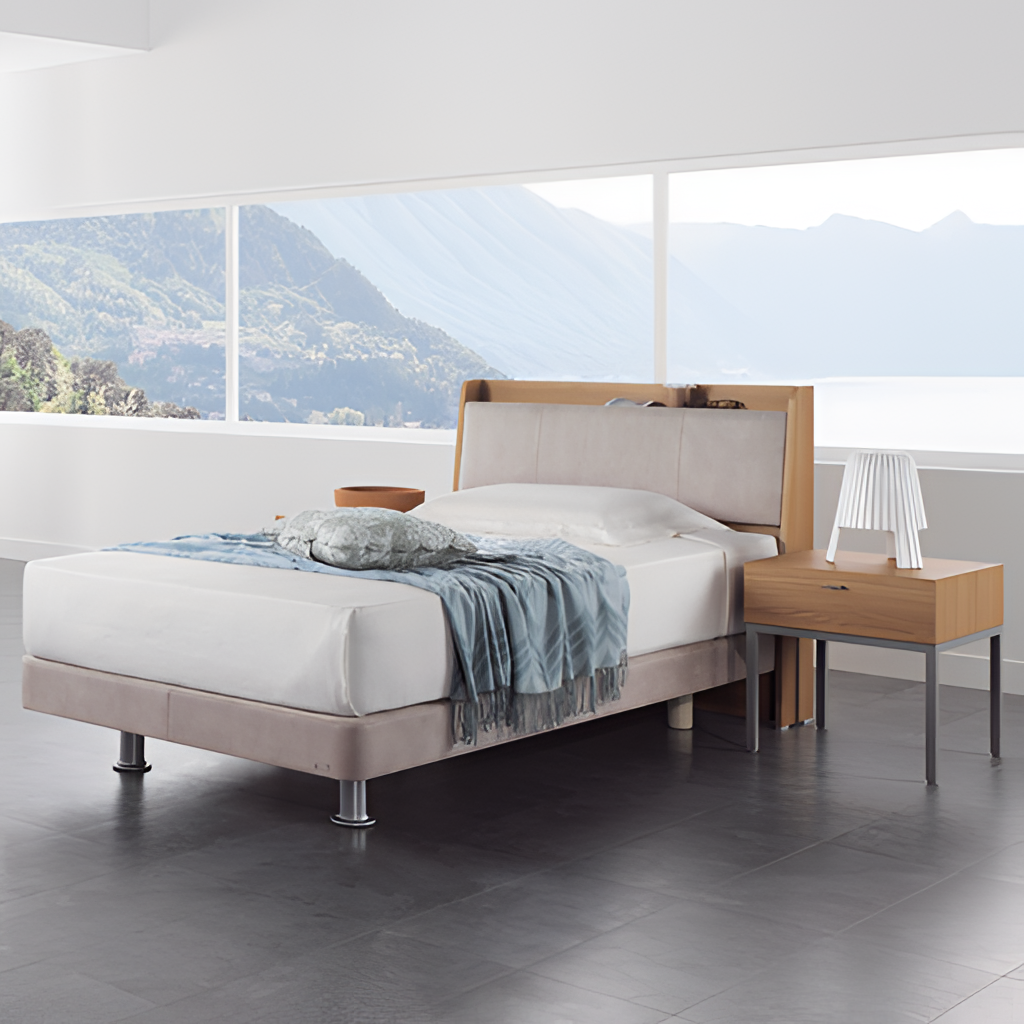
bedroom, fabric bed, contemporary, gray tile flooring, with large square pattern, paint wallpaper, with solid pattern